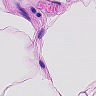
Metastatic tissue present: no